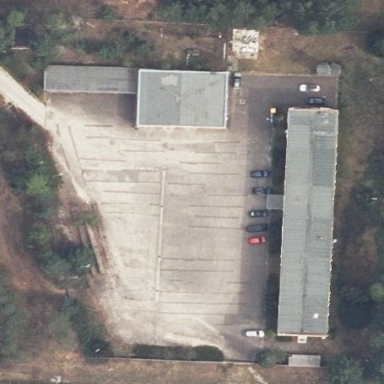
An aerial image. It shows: Police building.